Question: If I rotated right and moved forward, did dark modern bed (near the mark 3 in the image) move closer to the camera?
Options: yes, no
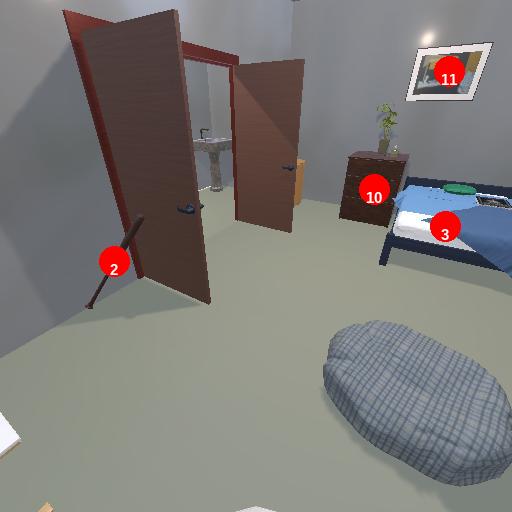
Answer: yes